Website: apple
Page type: review-order
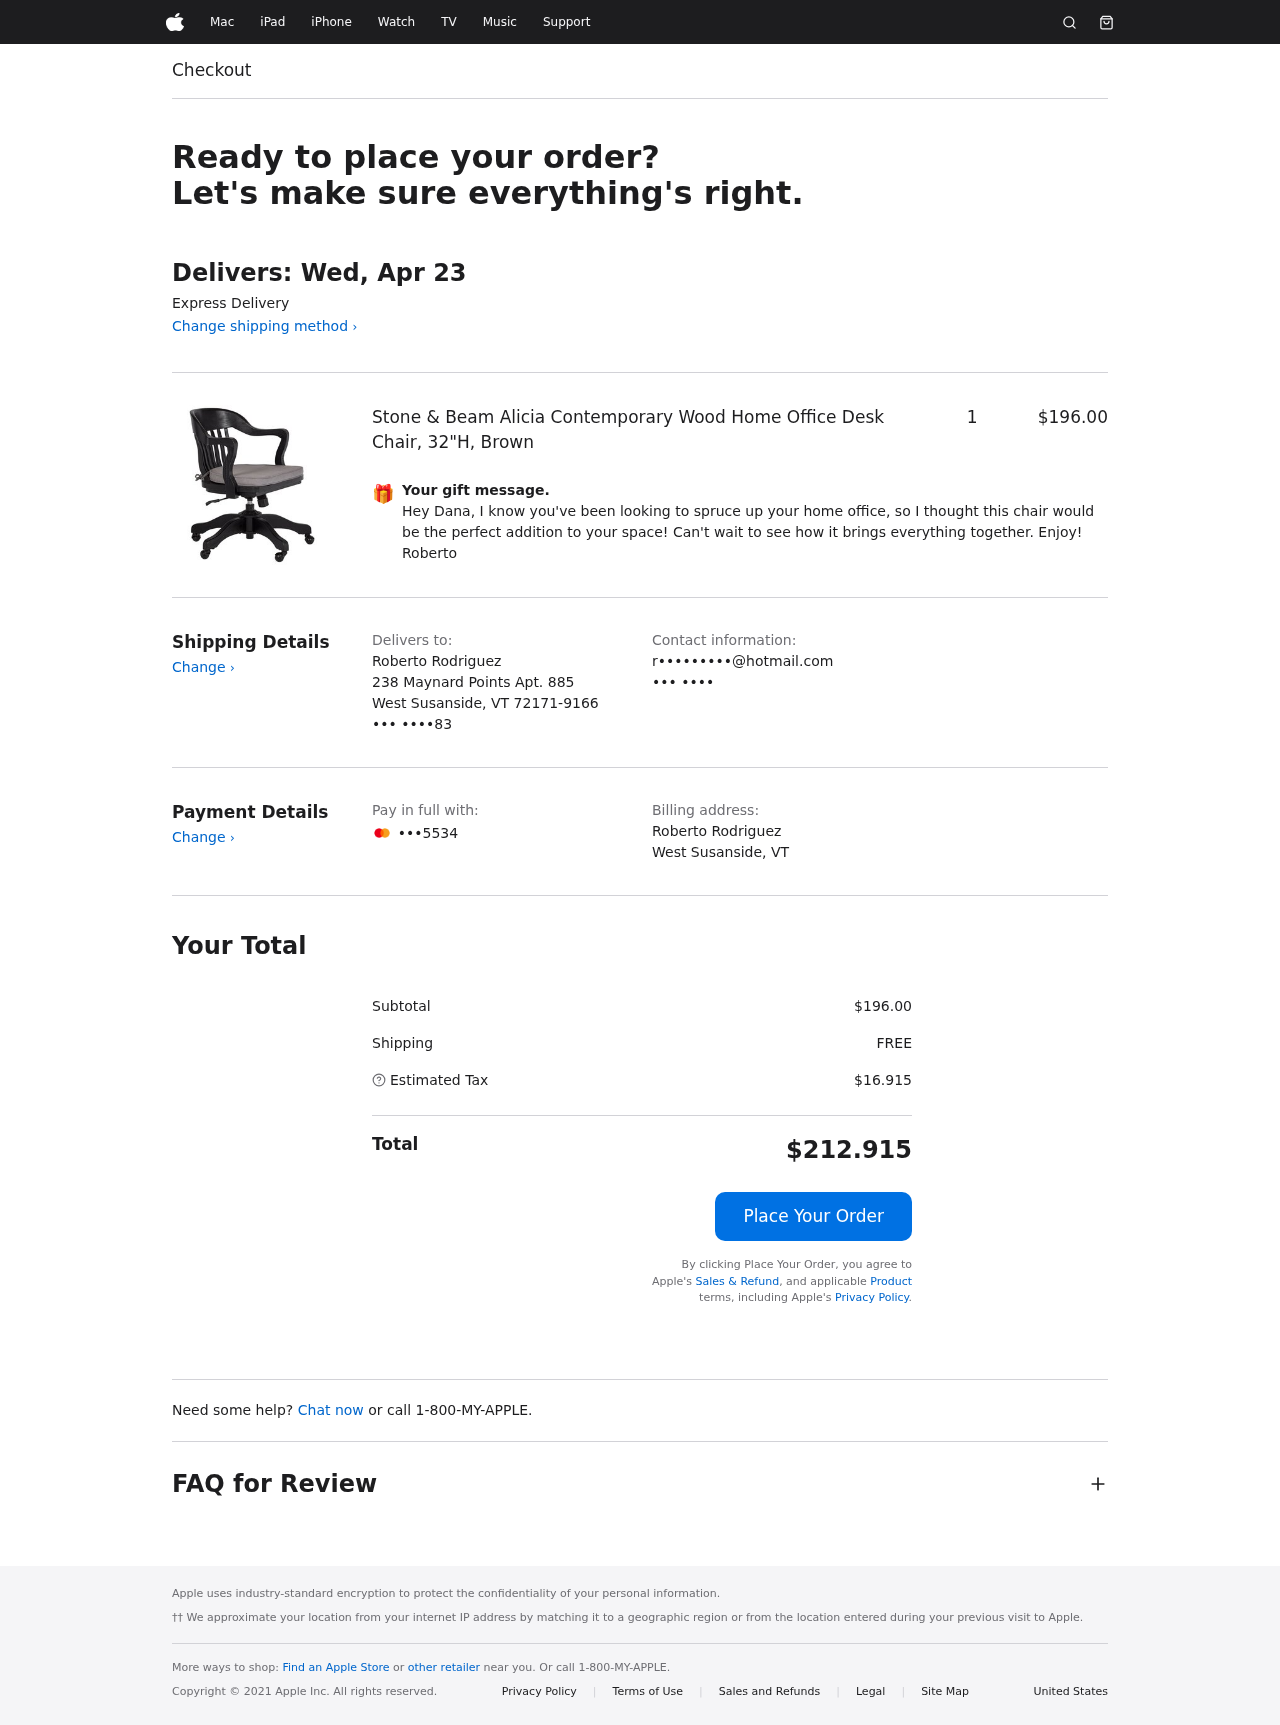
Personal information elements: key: PII_CARD_LAST4
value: •••5534
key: PII_CITY
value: West Susanside
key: PII_EMAIL
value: r•••••••••@hotmail.com
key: PII_FULLNAME
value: Roberto Rodriguez
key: PII_GIFT_MESSAGE
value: Hey Dana, I know you've been looking to spruce up your home office, so I thought this chair would be the perfect addition to your space! Can't wait to see how it brings everything together. Enjoy! Roberto
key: PII_PHONE
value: ••• ••••83
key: PII_PHONE_ALT
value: ••• ••••
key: PII_POSTCODE_FULL
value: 72171-9166
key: PII_STATE_ABBR
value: VT
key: PII_STREET
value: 238 Maynard Points Apt. 885
Product elements: key: PRODUCT1_NAME
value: Stone & Beam Alicia Contemporary Wood Home Office Desk Chair, 32"H, Brown
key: PRODUCT1_PRICE
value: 196
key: PRODUCT1_QUANTITY
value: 1
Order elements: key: ORDER_DELIVERY_DATE
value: Delivers: Wed, Apr 23
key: ORDER_SUBTOTAL
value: $196.00
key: ORDER_SHIPPING_COST
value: FREE
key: ORDER_TAX
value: $16.915
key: ORDER_TOTAL
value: $212.915